Question: I attached an image. Please see it.

As far as I know the "View" is only view. It's not controller.
So Im developing like Way 1.
But I faced a problem that how can I use observableobject in another observableobject?
I thought if I pass a parameter with the observableobject the problem will be clean.
But I think it is bad way..
So I thought way 2.
But the way is the "View" is not only view. It is view and controller.
So Im confused the way2 is bad way or not.
Which way is good way? and Im wondering other SwiftUI developers how to develop about this case.
Please advice me if you think there is better way than way1 & way2.
Q1. Way1 - How can I use observableobject in another observableobject? (singltone? like static shared)
Q2. Way2 - Is it correct way? (View = view + controller)
Q3. Your advice.
Xcode 14.2
Swift 5.7.2
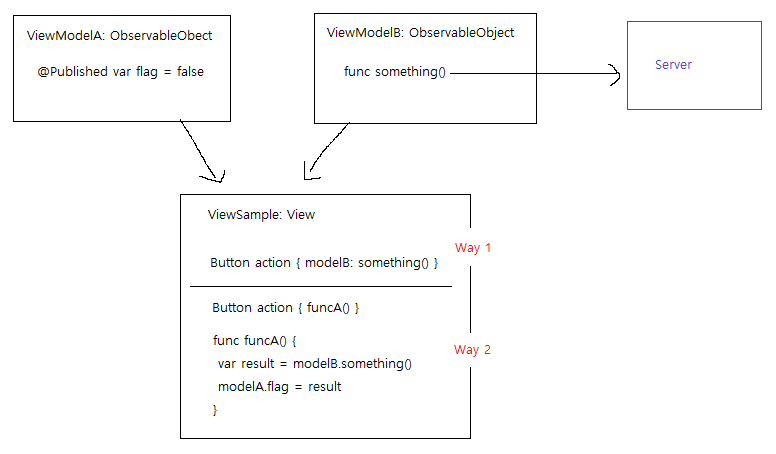
Answer: Here is the sample code for your question:
'''
struct MainView: View {
@StateObject var mainVM = MainViewModel()
@ObservedObject var discoveryVM:DiscoveryViewModel
var body: some View {
ZStack {
ScrollView {
// if data changed in DiscoveryViewModel view will automatically upadte
ForEach(discoveryVM.showProfiles, id: \.self) { profile in
MyView(profile: Profile)
}
}
}
.onReceive(discoveryVM.$toggle) { status in
// change something in MainViewModel when toggle in DiscoveryViewModel
mainVM.toggle = status // change variable(rearly used)
mainVM.doSomething() // call fucntions
}
}
}
class MainViewModel: ObservableObject {
@Published var toggle: Bool = false
func doSomething() {
print("Do something")
}
}
class DiscoveryViewModel: ObservableObject {
@Published var data: [ProfileModel] = []
@Published var toggle: Bool = false
}
'''
'ObservableObjects' are mostly used where there is nesting of views